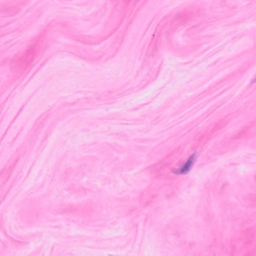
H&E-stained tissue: Breast